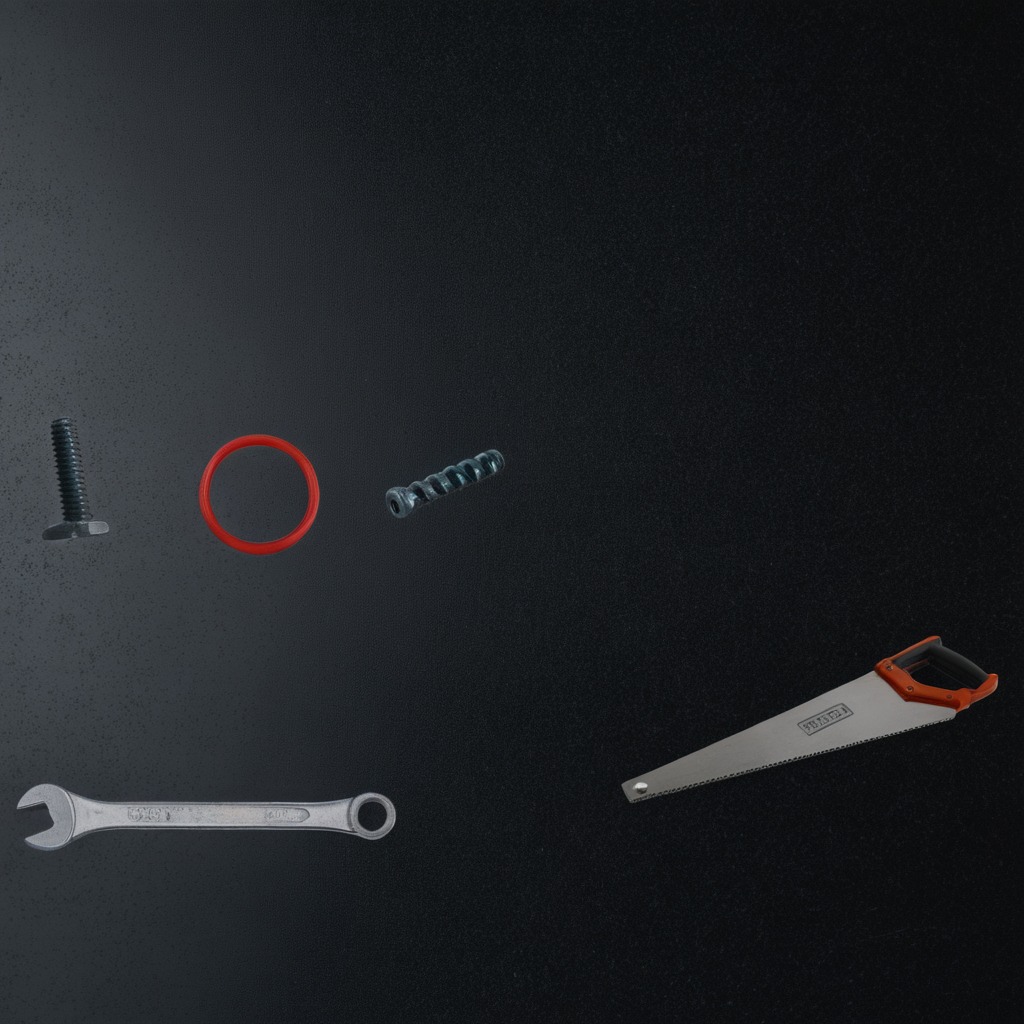
A rubber O'ring, a metal machine screw, a coiled metal spring, a handheld metal saw, and a wrench are lying on the clean granite tabletop inside a workshop at night.